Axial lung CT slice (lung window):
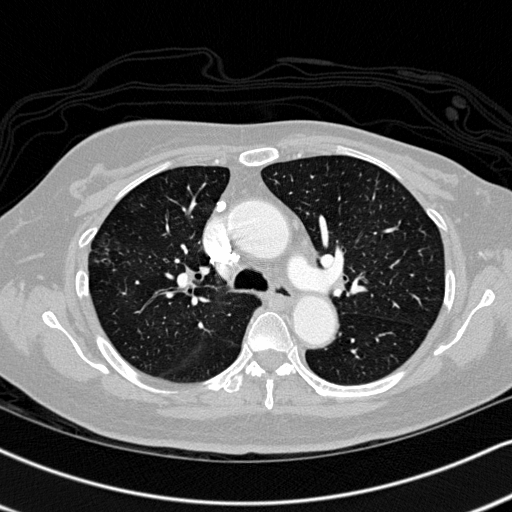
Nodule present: no